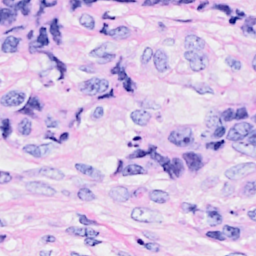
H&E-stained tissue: Breast